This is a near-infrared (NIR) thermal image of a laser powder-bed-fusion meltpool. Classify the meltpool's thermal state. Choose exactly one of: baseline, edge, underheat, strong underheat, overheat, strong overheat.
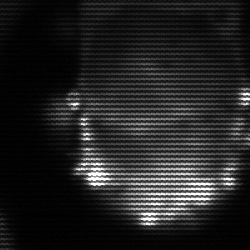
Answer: baseline